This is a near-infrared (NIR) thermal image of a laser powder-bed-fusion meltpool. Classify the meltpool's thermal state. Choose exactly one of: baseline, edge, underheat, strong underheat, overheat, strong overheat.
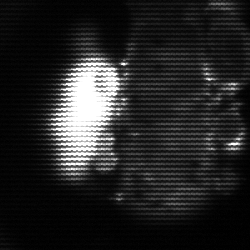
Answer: strong underheat